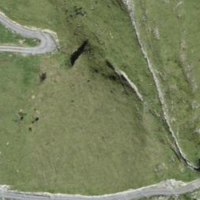
EUNIS habitat code: 23
Species observed at this site:
Platanthera bifolia
Neotinea ustulata
Campanula barbata
Anemonastrum narcissiflorum
Traunsteinera globosa
Zygaena filipendulae
Arctostaphylos uva-ursi
Bartsia alpina
Arnica montana